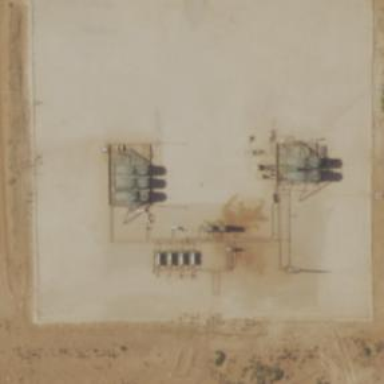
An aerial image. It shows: Petroleum well that is man-made.